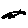
Label: cat